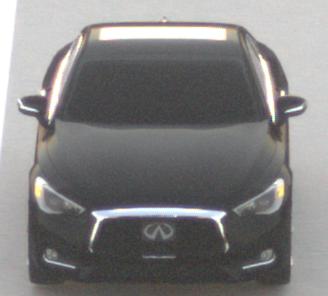
Make: Infiniti
Model: Q60 2.0t
Detailed model: Q60 (V37)
Model produced from: 2016/10
Model produced until: 2018/08
Doors: 2
Color: black
Road condition: dry road
Daytime: sunrise or sunset
Contrast: low contrast